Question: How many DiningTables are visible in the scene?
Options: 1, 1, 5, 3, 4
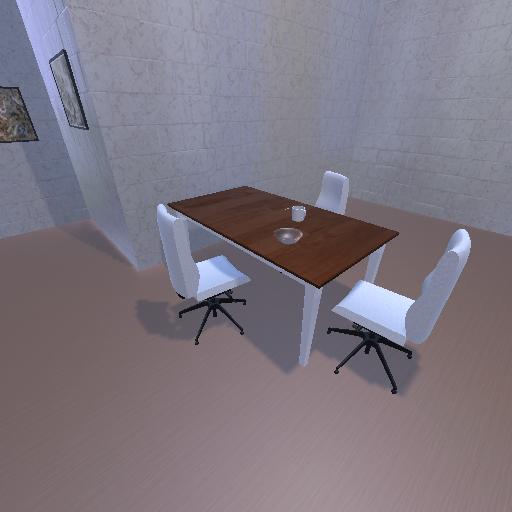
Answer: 1